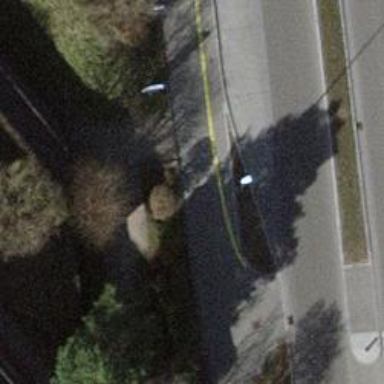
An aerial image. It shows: Road with steps.